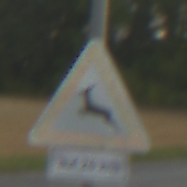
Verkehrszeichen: WildwechselRechts
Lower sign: LaengeEinerStrecke6
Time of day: SunriseSunset
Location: Outdoor (RoadRail)
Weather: PartlyCloudy
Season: NotSpecified
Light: Natural